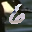
Label: 6